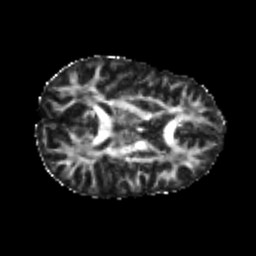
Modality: FA
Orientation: axial
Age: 25
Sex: female
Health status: healthy
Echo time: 0.074 s